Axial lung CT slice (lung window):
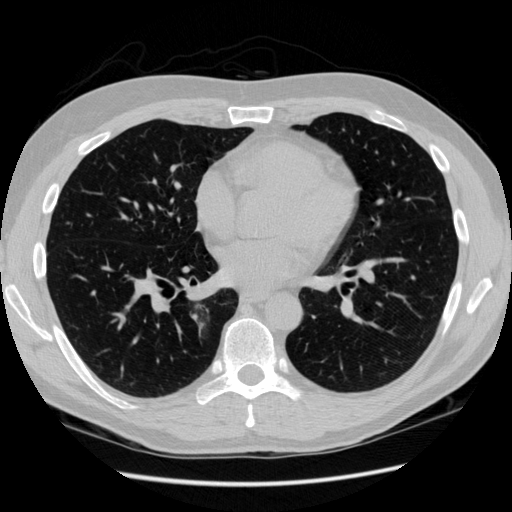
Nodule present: no